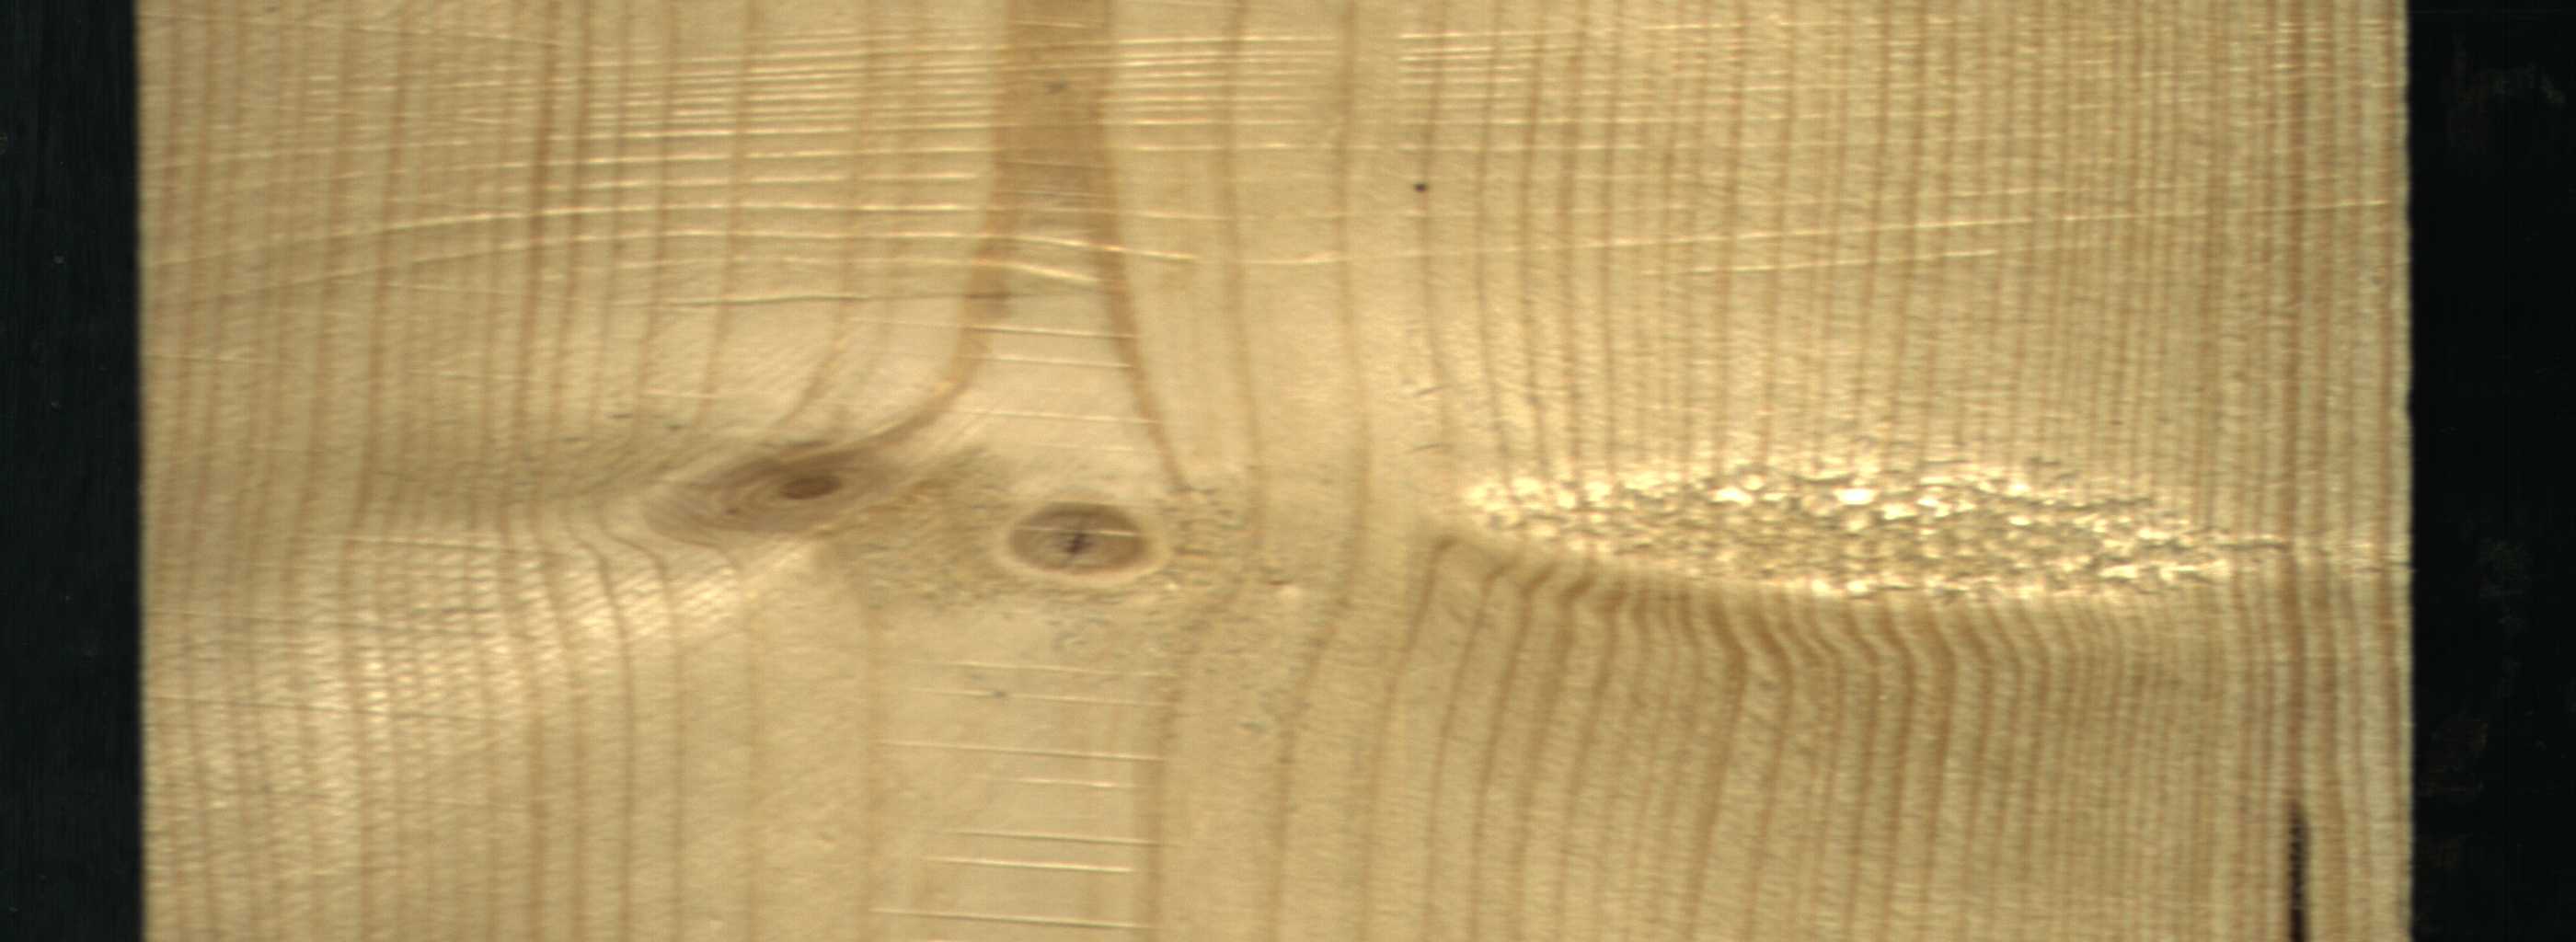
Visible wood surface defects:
resin
Live_Knot
Live_Knot